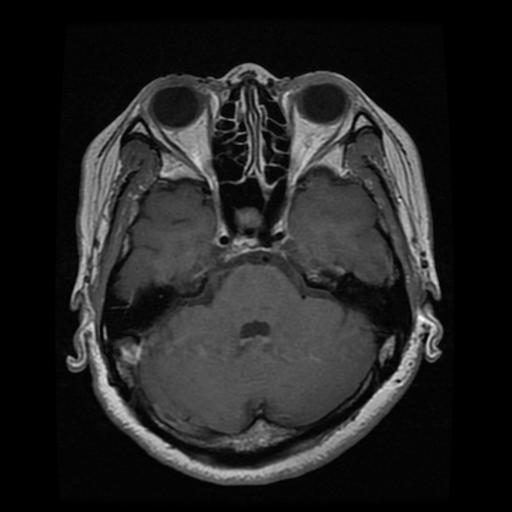
Label: pituitary